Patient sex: F
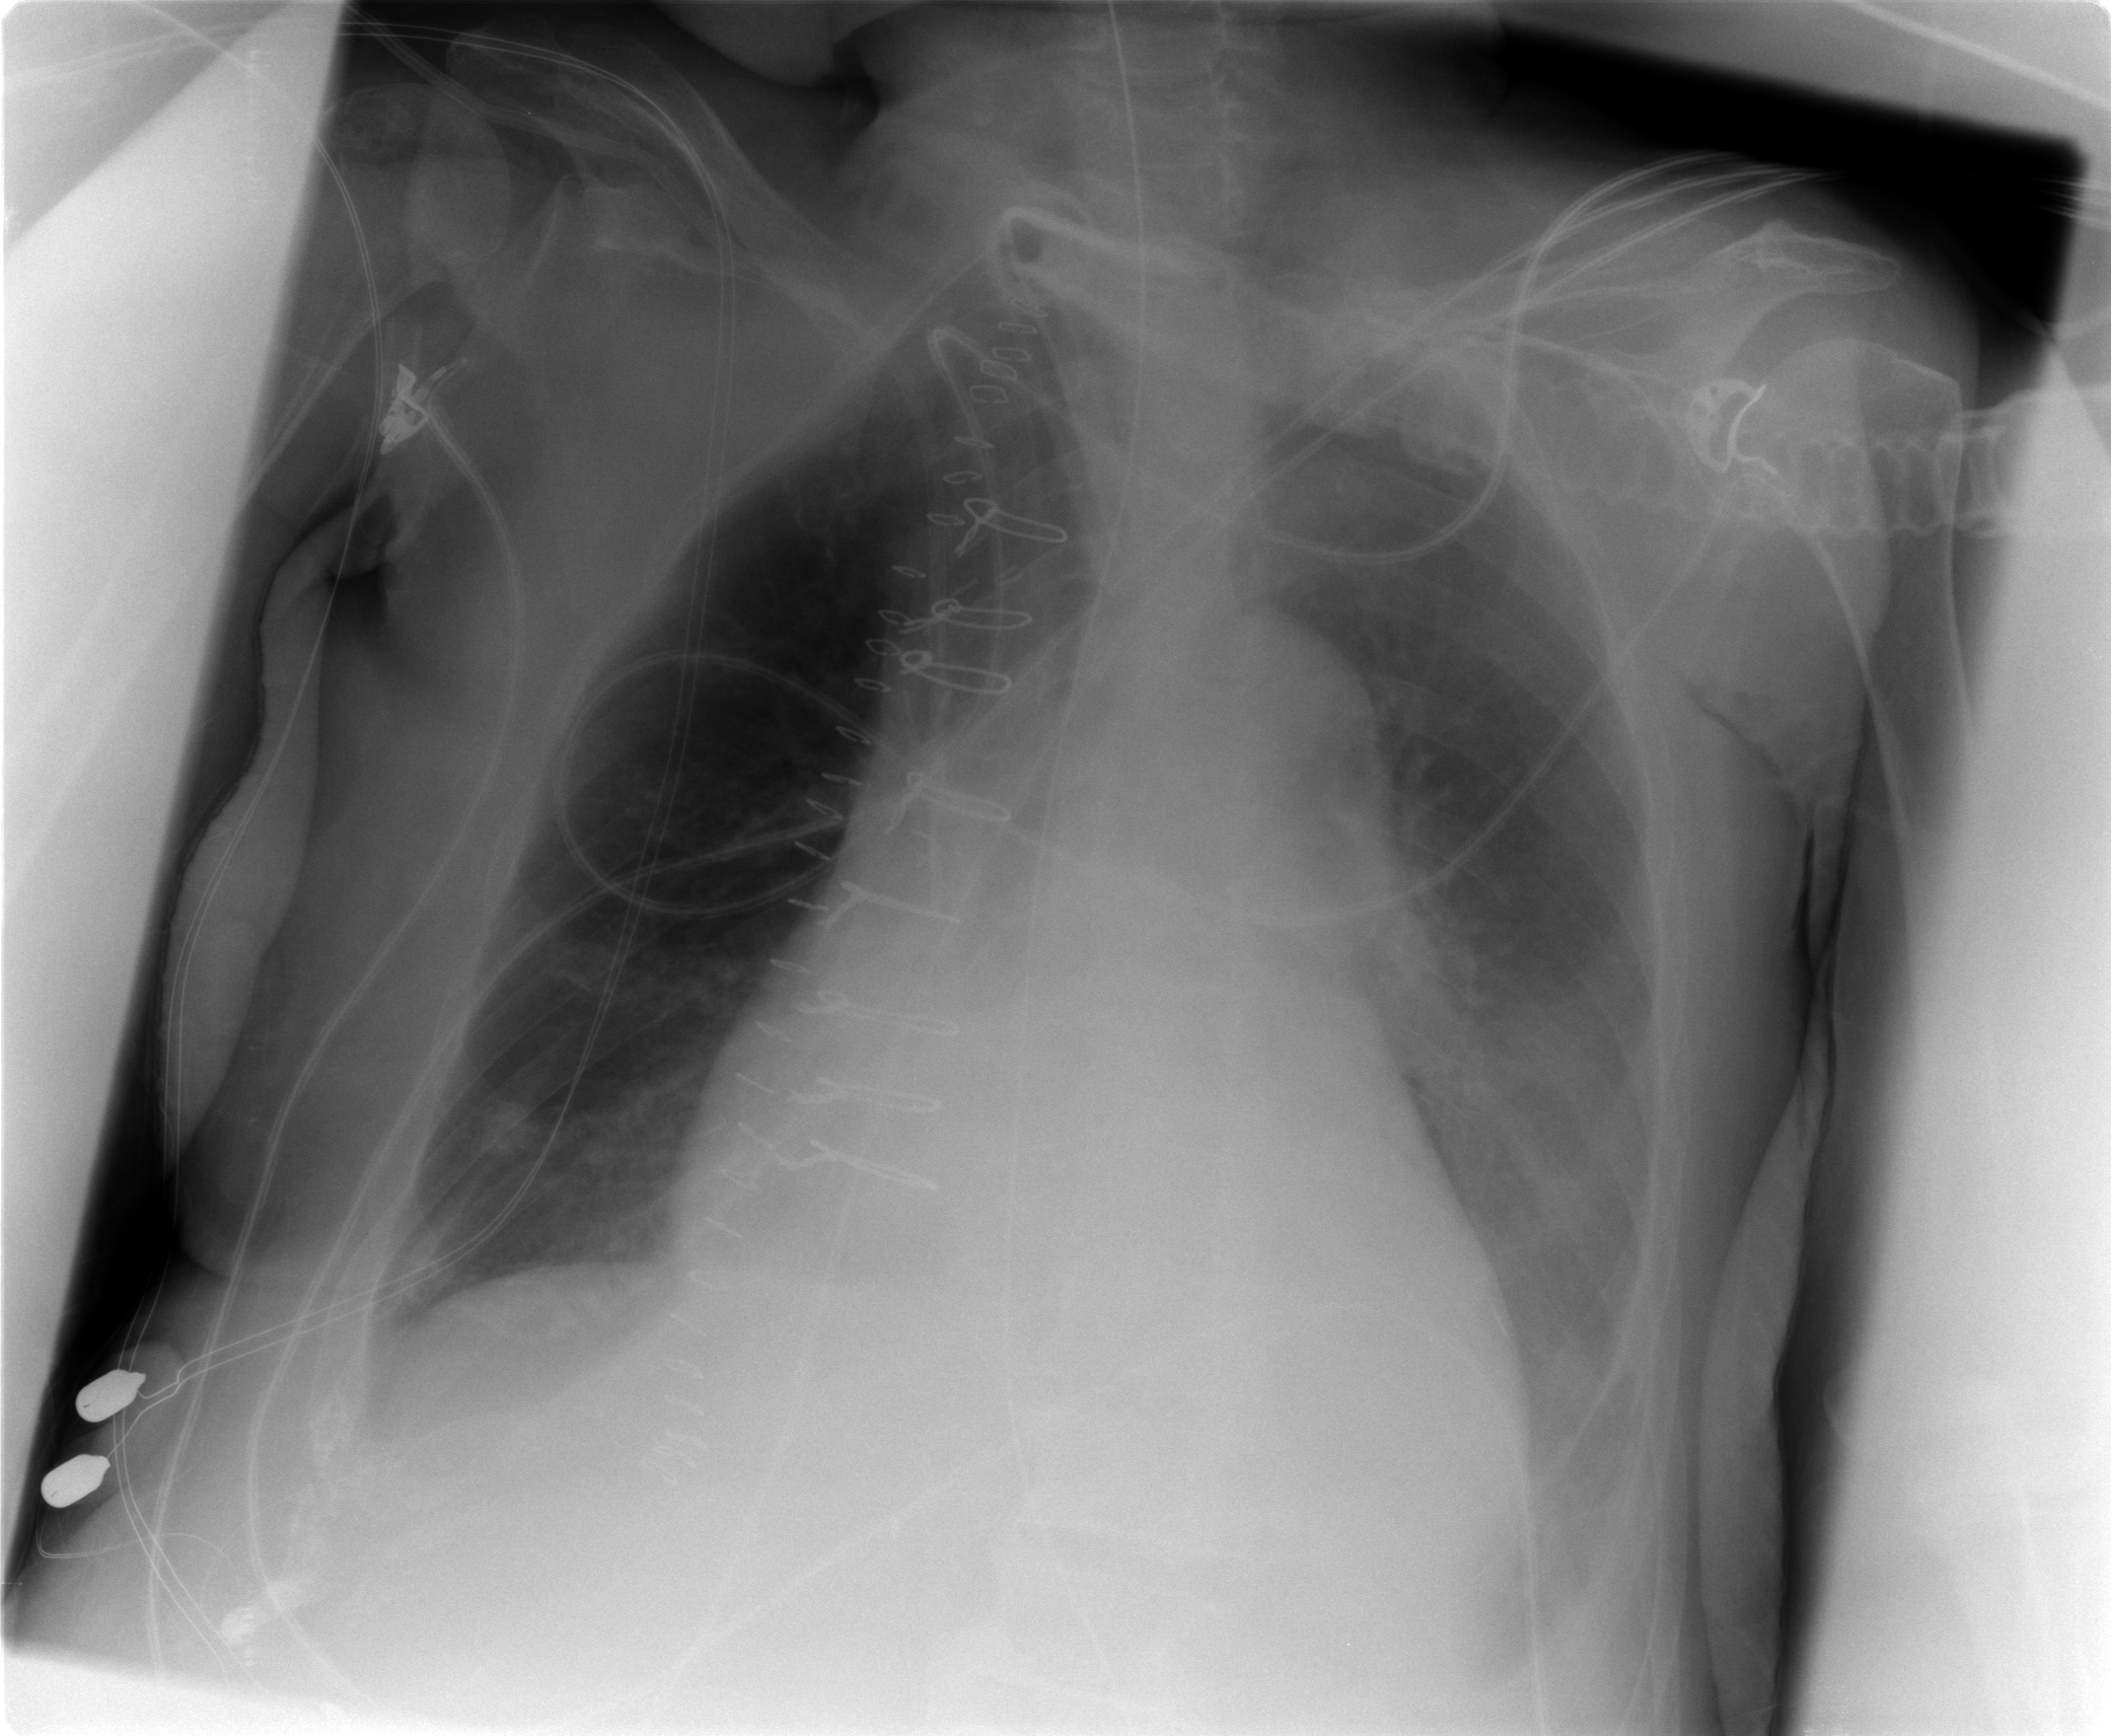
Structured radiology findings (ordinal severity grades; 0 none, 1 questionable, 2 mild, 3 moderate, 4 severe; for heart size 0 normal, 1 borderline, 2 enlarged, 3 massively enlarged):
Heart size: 2
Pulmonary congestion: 1
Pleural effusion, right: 1
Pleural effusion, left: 3
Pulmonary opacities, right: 0
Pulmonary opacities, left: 0
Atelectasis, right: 2
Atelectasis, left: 2